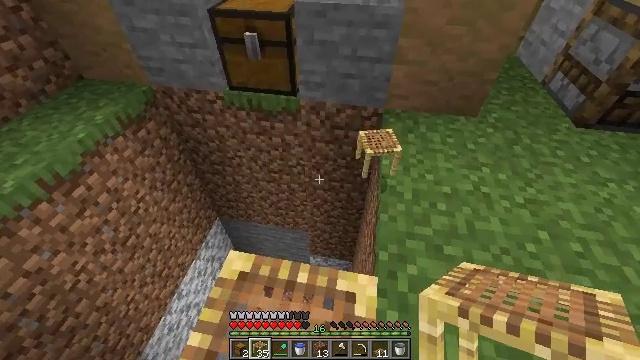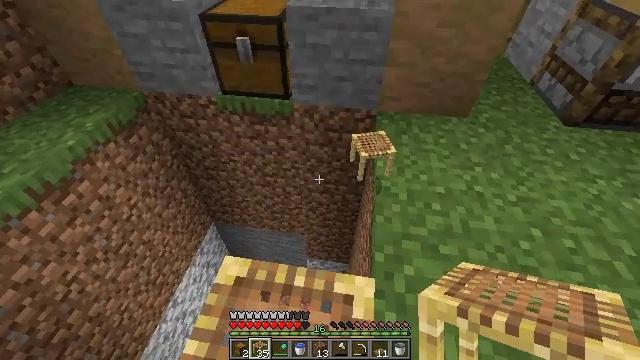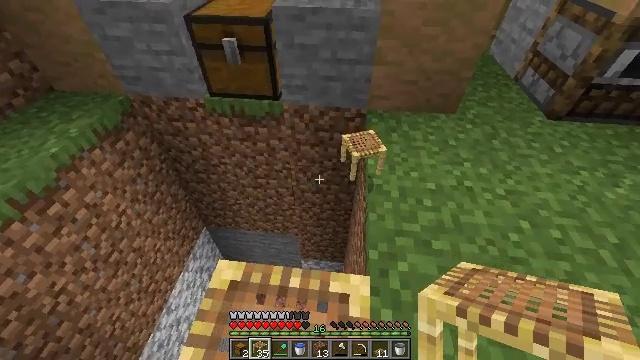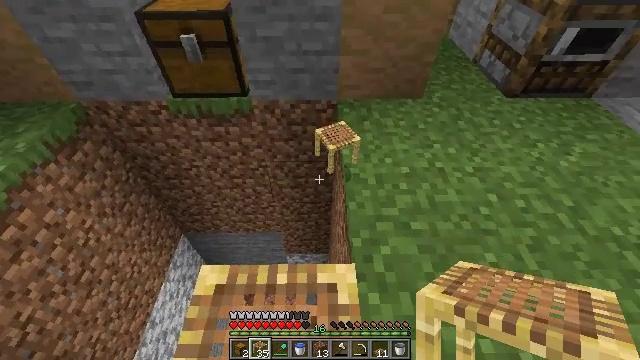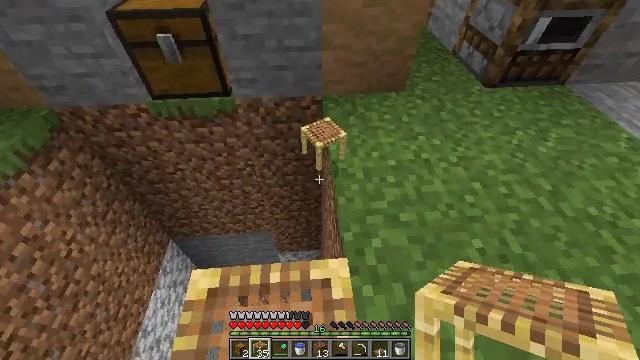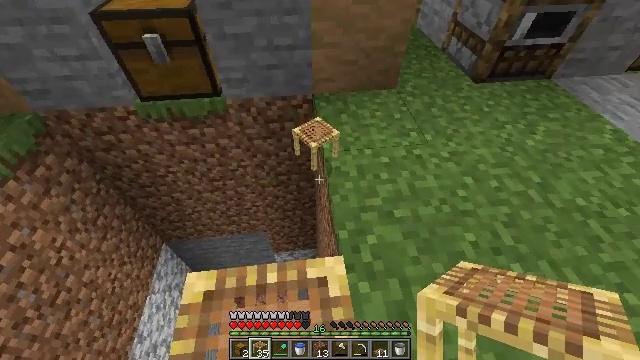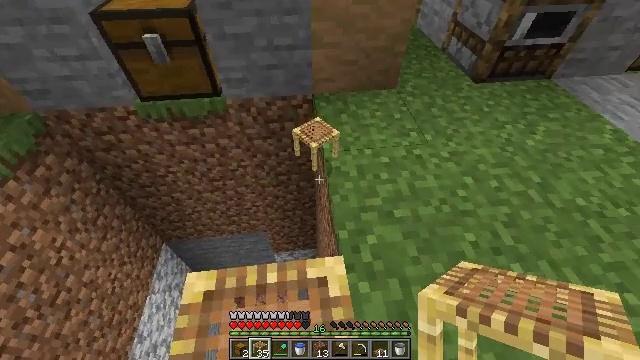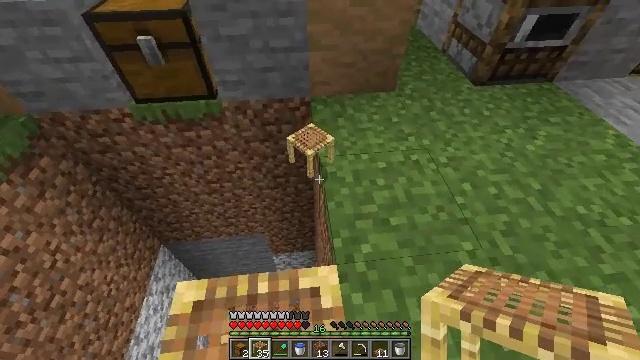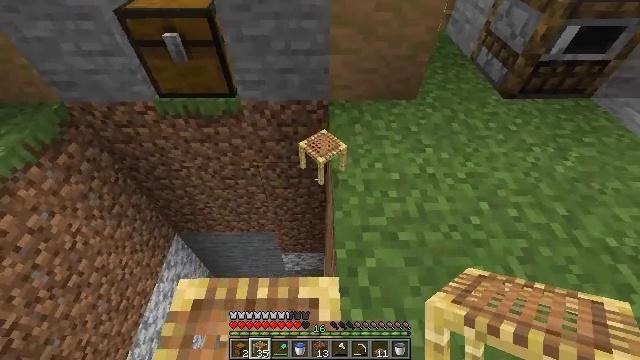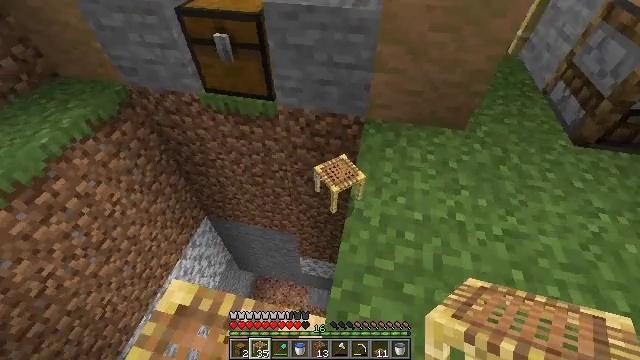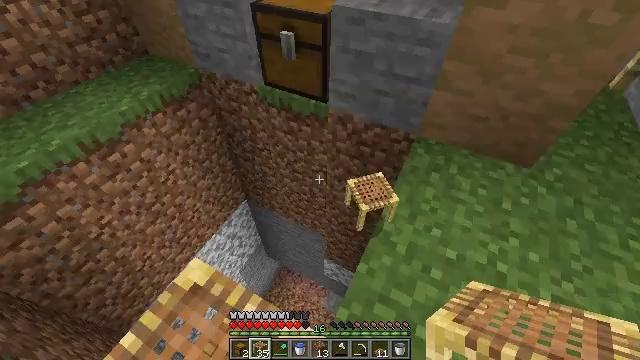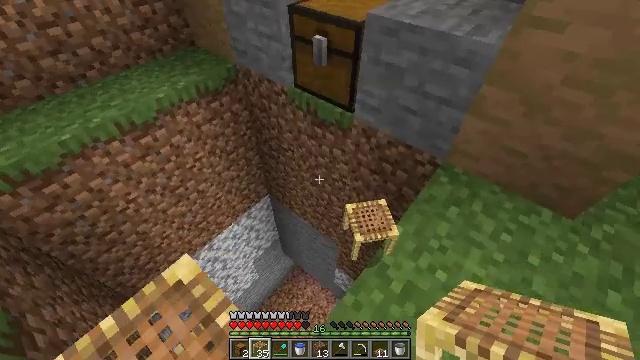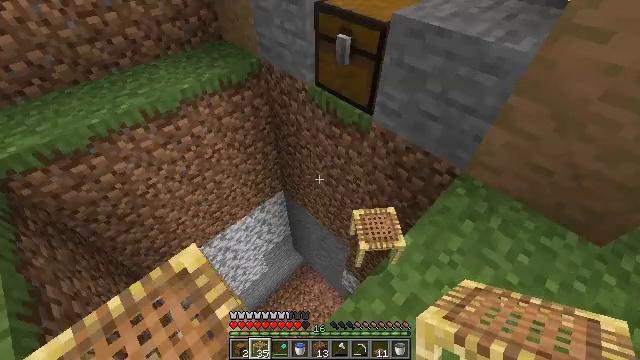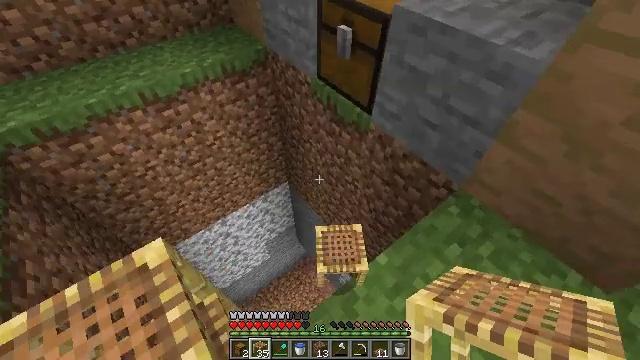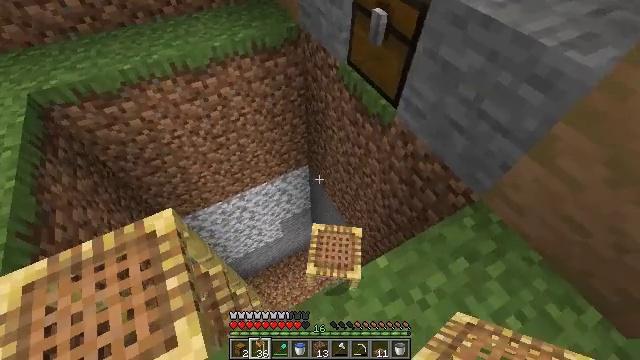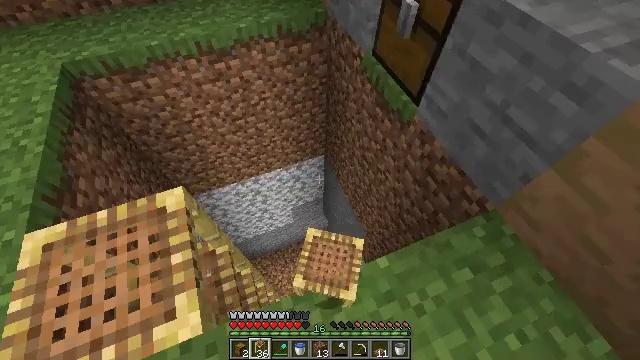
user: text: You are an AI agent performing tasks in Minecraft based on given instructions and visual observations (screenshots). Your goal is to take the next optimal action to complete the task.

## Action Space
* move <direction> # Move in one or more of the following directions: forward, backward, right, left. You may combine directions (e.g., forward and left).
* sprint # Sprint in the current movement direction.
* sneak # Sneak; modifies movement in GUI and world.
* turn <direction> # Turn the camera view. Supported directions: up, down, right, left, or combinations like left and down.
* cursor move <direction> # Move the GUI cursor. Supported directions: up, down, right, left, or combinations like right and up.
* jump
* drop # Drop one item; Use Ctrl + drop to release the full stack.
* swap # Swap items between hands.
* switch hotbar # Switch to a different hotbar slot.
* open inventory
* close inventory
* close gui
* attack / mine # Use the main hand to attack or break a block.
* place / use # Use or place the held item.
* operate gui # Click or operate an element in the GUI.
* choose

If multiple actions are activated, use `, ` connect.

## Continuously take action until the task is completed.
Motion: motion action
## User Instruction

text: Use jungle wood planks to craft a jungle sign.
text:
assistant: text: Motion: turn right
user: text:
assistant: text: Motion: turn right
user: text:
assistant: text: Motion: turn right and down
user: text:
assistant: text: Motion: turn right
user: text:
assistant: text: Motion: turn right
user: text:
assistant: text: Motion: no_op
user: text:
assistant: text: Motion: move forward and move right
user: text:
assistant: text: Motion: move forward and move right, turn left
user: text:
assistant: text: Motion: move forward and move right, turn left
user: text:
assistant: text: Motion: move forward and move right, turn left
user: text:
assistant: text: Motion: move forward and move right, turn left
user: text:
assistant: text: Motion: move forward and move right, turn left
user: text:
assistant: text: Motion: move forward and move right, turn left and down
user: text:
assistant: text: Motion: turn left and down
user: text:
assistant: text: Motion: turn left and down
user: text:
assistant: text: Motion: turn left
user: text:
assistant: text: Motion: turn left
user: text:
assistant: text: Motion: turn left
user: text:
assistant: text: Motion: turn left
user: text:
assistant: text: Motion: turn left
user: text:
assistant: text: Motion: turn left
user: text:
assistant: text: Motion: turn left
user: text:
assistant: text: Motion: turn left and up
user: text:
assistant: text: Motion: turn left and up
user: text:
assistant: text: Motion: move forward, turn left and up
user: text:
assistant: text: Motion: move forward, turn left and up
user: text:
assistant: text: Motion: move forward, turn left and up
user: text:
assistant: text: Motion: move forward, turn up
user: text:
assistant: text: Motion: move forward, turn left and up
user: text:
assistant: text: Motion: move forward, turn left and up